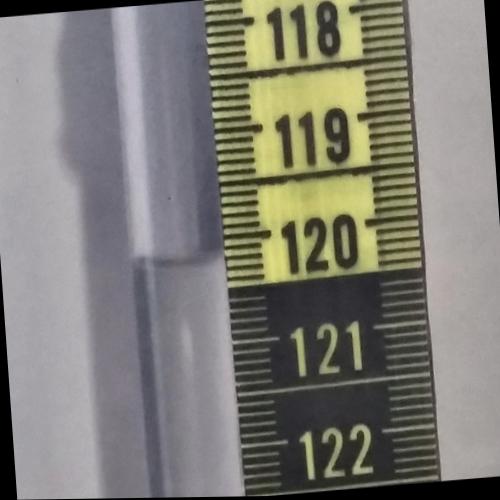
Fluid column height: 120.2 cm